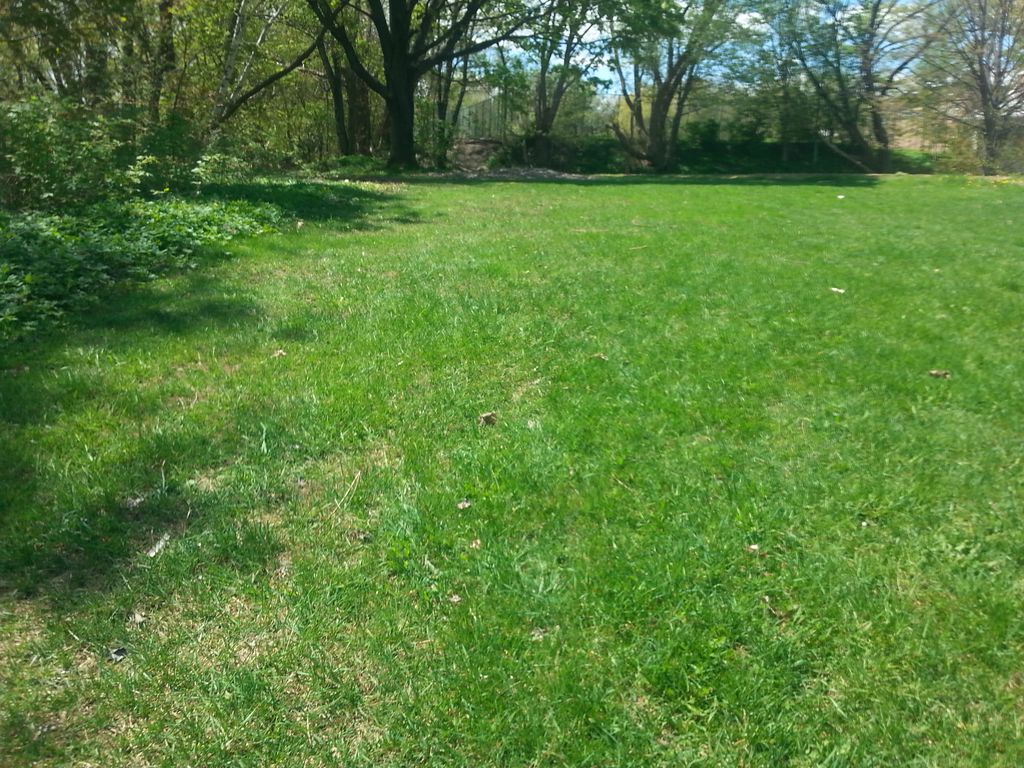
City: quebec_city